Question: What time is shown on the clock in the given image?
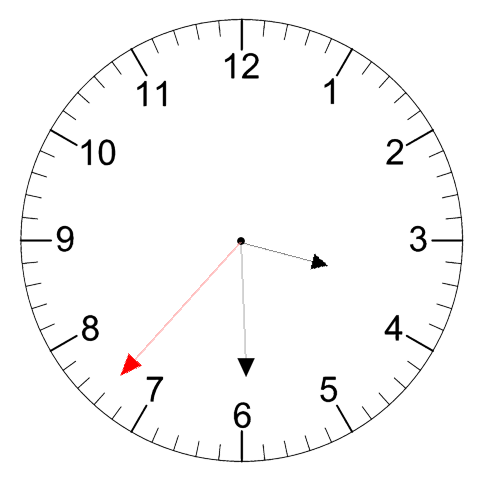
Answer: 03:29:37